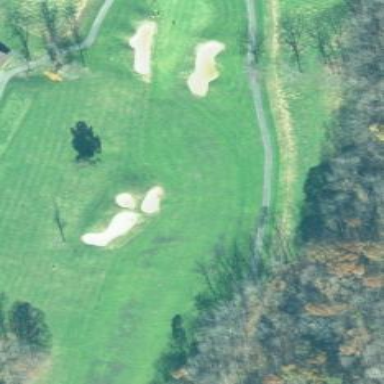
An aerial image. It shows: Grassy area designated as golf fairway.